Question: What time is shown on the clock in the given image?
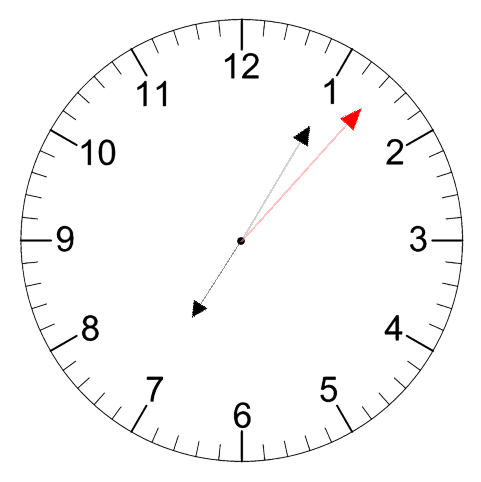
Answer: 07:05:07